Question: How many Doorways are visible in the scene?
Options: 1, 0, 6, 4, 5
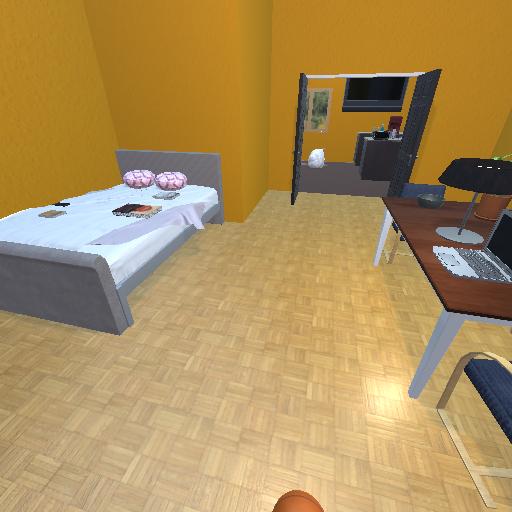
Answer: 1